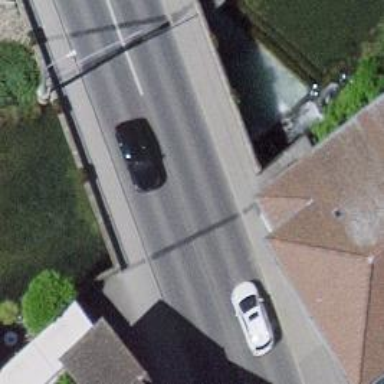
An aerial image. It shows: Tertiary road with asphalt surface and trolley wires.